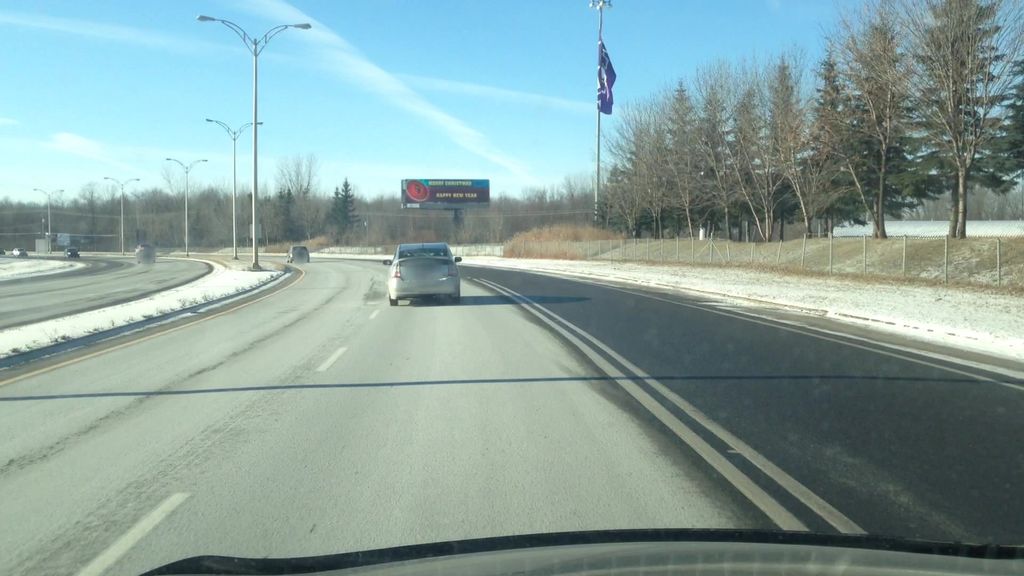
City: montreal